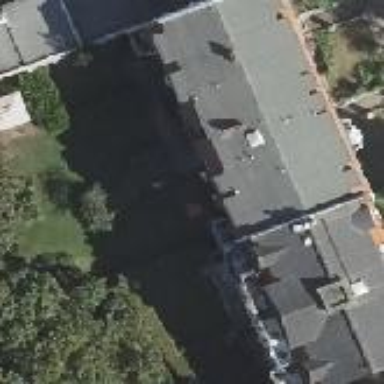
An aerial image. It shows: Gabled roof apartments building.